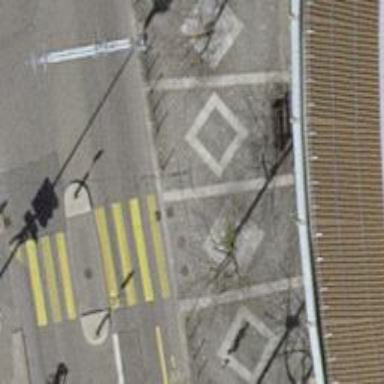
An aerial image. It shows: Kerb barrier.